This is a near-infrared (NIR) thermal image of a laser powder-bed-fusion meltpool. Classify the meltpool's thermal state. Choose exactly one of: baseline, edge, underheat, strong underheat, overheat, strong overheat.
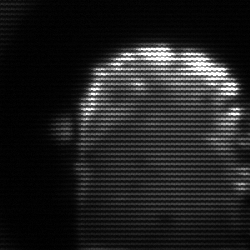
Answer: baseline